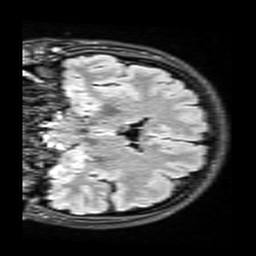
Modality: FLAIR
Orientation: coronal
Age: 24
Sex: female
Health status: healthy
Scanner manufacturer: siemens
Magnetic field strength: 3 T
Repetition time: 9 s
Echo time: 0.088 s